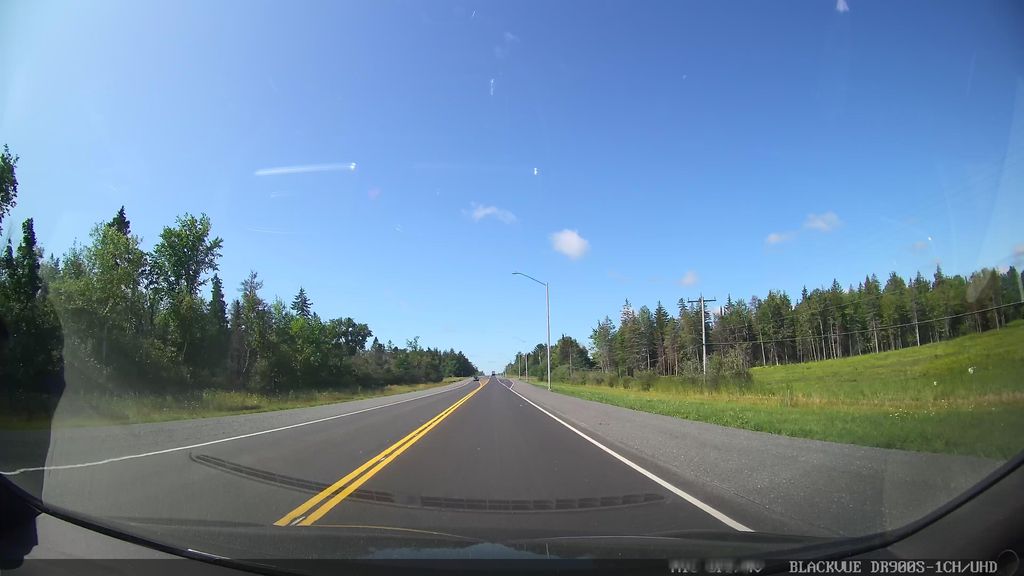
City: ottawa-gatineau